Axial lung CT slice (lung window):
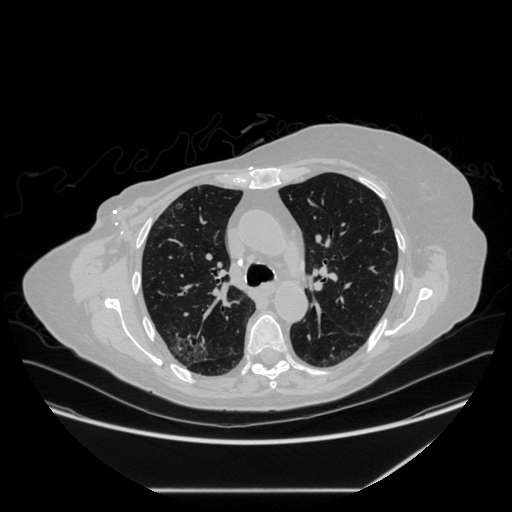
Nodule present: no